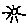
Label: sun